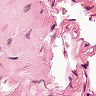
Metastatic tissue present: no